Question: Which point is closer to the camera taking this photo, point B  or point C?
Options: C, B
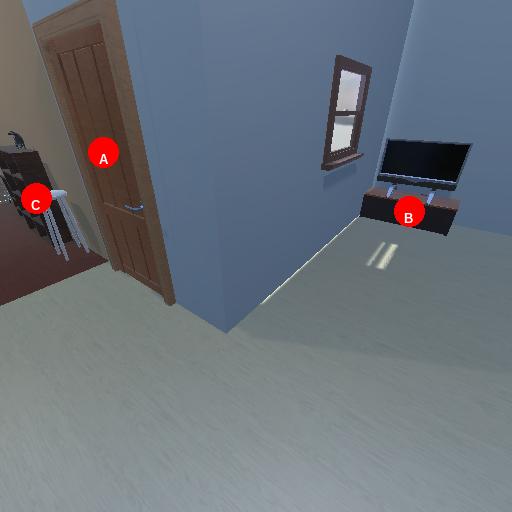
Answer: C